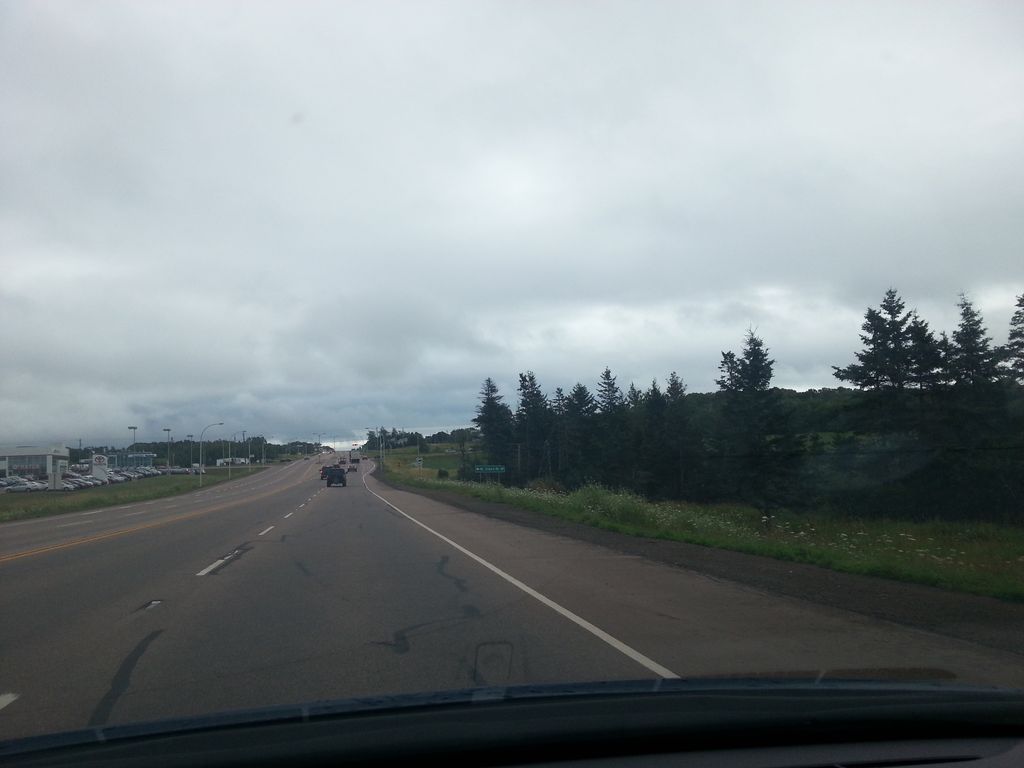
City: charlottetown